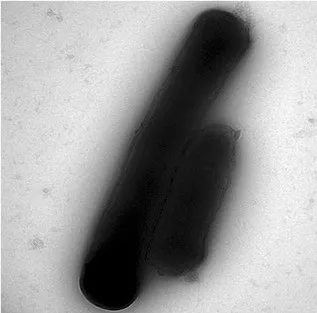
Transmission electron microscopy of Fermentimonas caenicola strain SIT8 using a Morgani 268D microscope (Philips, Amsterdam, The Netherlands) at an operating voltage of 60 kV. Scale bar = 500 nm.
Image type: pathology (gram)